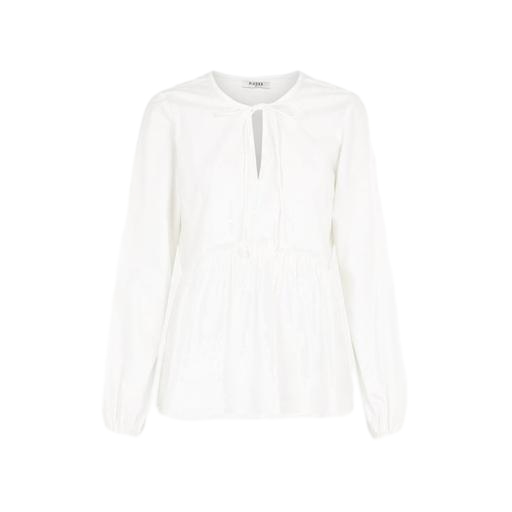
white poet shirt, white ann long-sleeved top, white pure shirt, white background